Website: home-depot
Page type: review-order
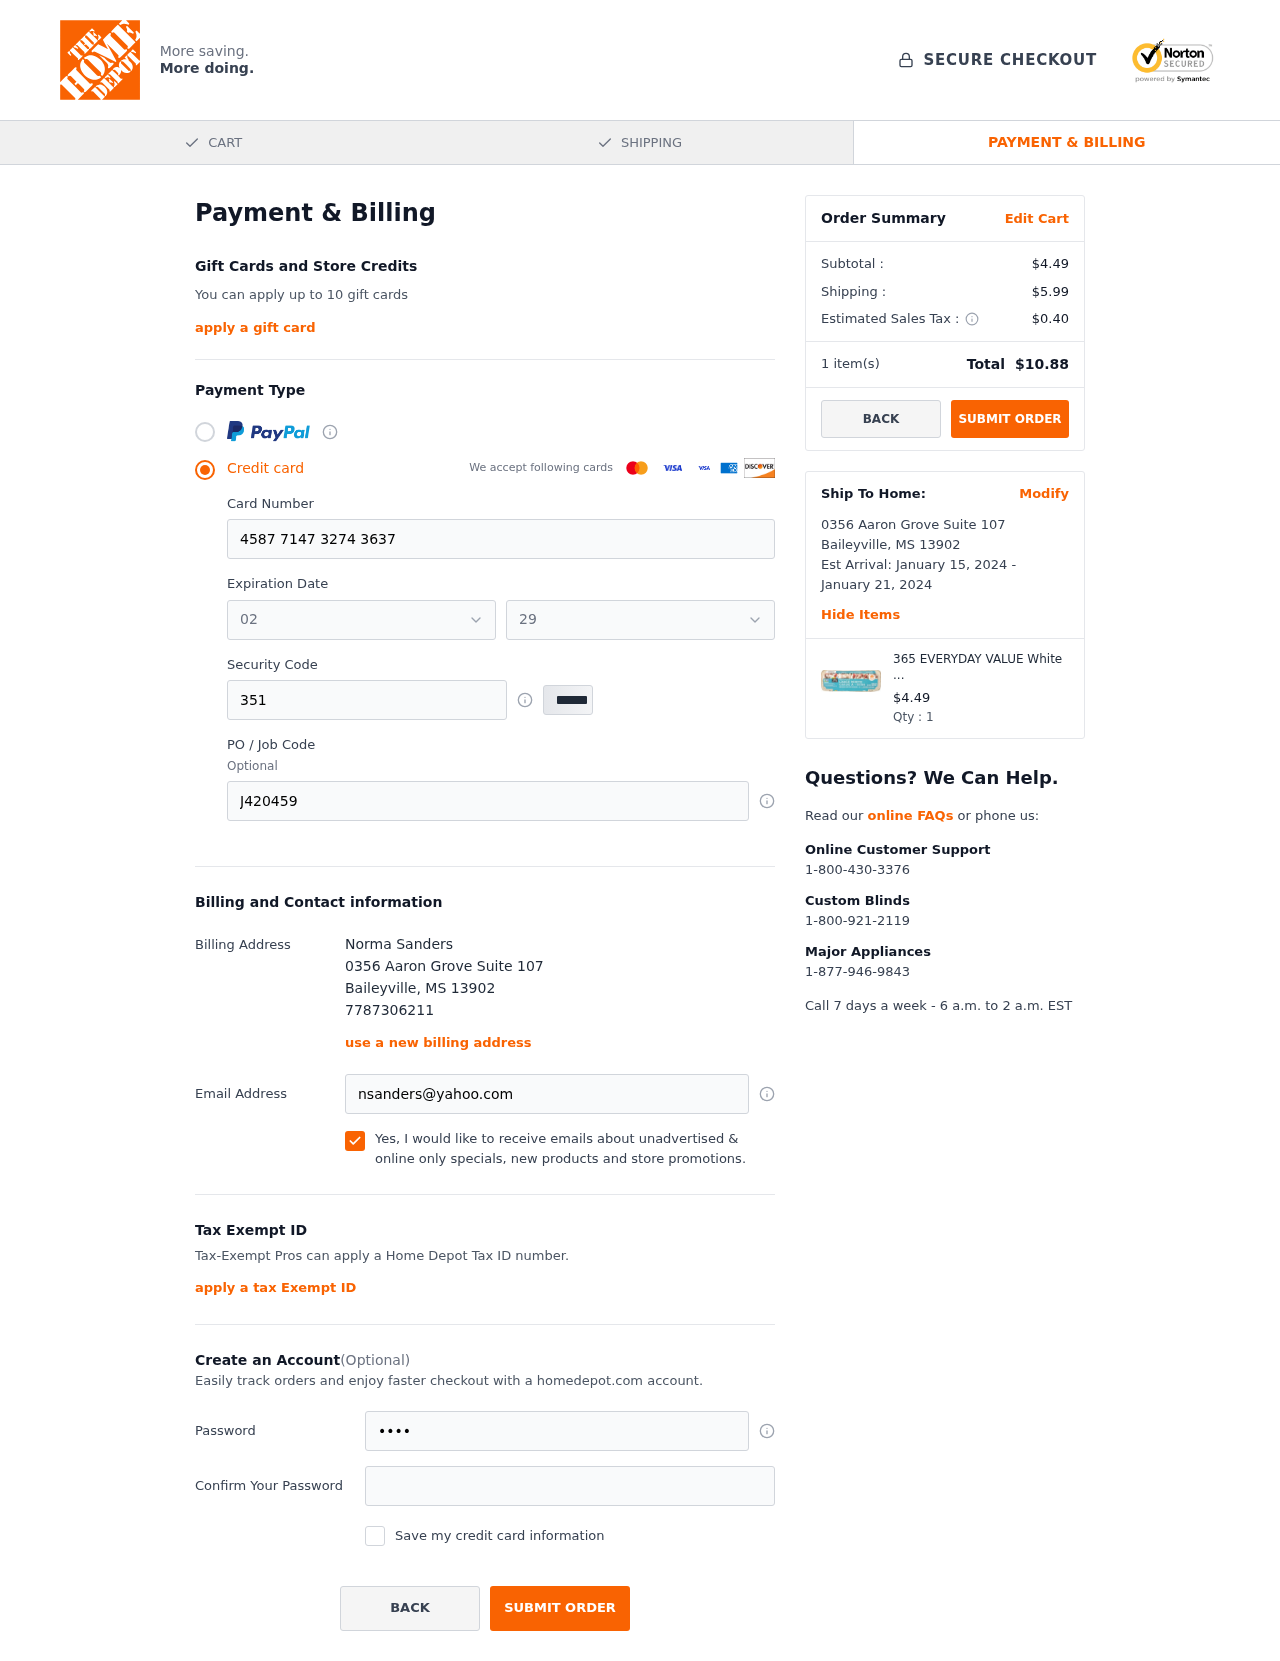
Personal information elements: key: PII_CARD_EXPIRY_MONTH
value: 02
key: PII_CARD_EXPIRY_YEAR
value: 29
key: PII_CITY
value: Baileyville
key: PII_FULLNAME
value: Norma Sanders
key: PII_PHONE
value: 7787306211
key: PII_POSTCODE
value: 13902
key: PII_STATE_ABBR
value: MS
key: PII_STREET
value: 0356 Aaron Grove Suite 107
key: PII_CARD_NUMBER
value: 4587 7147 3274 3637
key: PII_CARD_CVV
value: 351
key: PII_JOB_CODE
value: J420459
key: PII_EMAIL
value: nsanders@yahoo.com
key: PII_POSTCODE_FULL
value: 13902
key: PII_POSTCODE_NUMERIC
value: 13902
Product elements: key: PRODUCT1_NAME
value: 365 EVERYDAY VALUE White Large Grade A Eggs, 12 CT
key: PRODUCT1_PRICE
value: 4.49
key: PRODUCT1_QUANTITY
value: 1
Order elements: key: ORDER_SUBTOTAL
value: $4.49
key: ORDER_SHIPPING_COST
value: $5.99
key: ORDER_TAX
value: $0.40
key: ORDER_NUM_ITEMS
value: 1
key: ORDER_TOTAL
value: $10.88
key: ORDER_SHIPPING_DATE
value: January 15, 2024
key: ORDER_DELIVERY_DATE
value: January 21, 2024